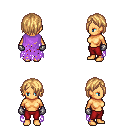
a pixel art fantasy rpg character, female body template, human, tanned skin, maroon tattered cape, red pants, light blonde bangs hairstyle, metal gloves, four views (front, back, left, right), 2x2 character sprite sheet, small pixel art, hard edges, no anti-aliasing